【题型】选择题　【知识点】向量　【难度】easy
如图, 在 $\triangle ABC$ 中, $D$ 是边 $AB$ 上一点, 且 $BD=2AD$, 点 $E$ 是 $CD$ 的中点. 设 $\vec{AB}=\vec{a}$, $\vec{AC}=\vec{b}$, 则 $\vec{AE}$ 可以表示为 ( \quad ) \\

\vspace{0.5em}
A. $\frac{1}{2}\vec{a}+\frac{1}{6}\vec{b}$ \\
B. $\frac{1}{6}\vec{a}+\frac{1}{2}\vec{b}$ \\
C. $\vec{MN}=\vec{ON}-\vec{OM}=\frac{2}{3}\vec{a}+\frac{2}{3}\vec{b}-\frac{1}{6}\vec{a}-\frac{5}{6}\vec{b}=\frac{1}{2}\vec{a}-\frac{1}{6}\vec{b}$ \\
D. $\frac{1}{6}\vec{a}-\frac{1}{2}\vec{b}$ \\
\vspace{1.5em}
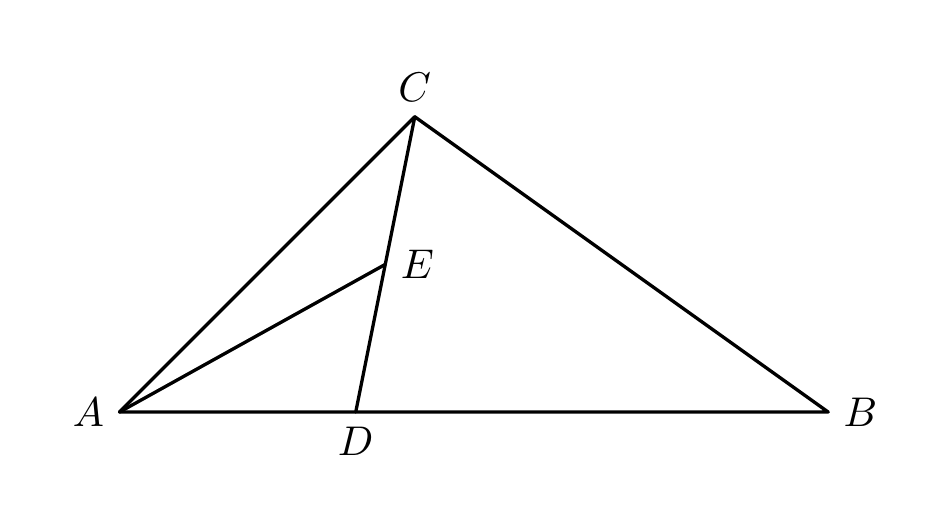
【解答】
【答案】 B \\
\vspace{1em}
【分析】 应用向量加减、数乘的几何意义用 $\vec{AB}=\vec{a}$, $\vec{AC}=\vec{b}$ 表示出 $\vec{AE}$ 即可. \\
\vspace{1em}
【解答】 解: 因为 $BD=2AD$, 所以 $\vec{AD}=\frac{1}{3}\vec{AB}$, \\
所以 $\vec{AE}=\vec{AC}+\vec{CE}=\vec{AC}+\frac{1}{2}\vec{CD}=\vec{AC}+\frac{1}{2}(\vec{CA}+\vec{AD})=\frac{1}{2}\vec{AC}+\frac{1}{6}\vec{AB}$, \\
所以 $\vec{AE}=\frac{1}{6}\vec{a}+\frac{1}{2}\vec{b}$. \\
故选: B. \\
\vspace{1em}
【点评】 本题主要考查用平面向量的基底表示平面向量, 属于中档题.